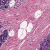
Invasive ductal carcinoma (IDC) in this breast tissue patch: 0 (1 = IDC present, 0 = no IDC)